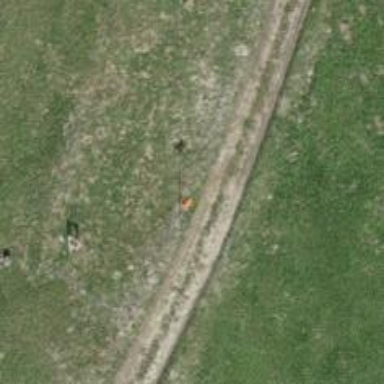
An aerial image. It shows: Aerial marker.